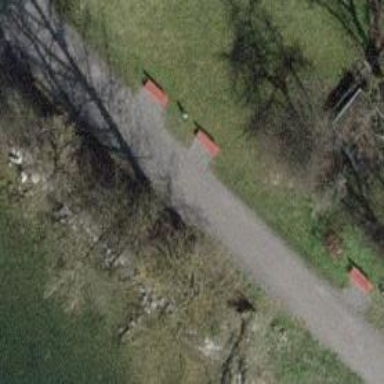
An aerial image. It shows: Bench.